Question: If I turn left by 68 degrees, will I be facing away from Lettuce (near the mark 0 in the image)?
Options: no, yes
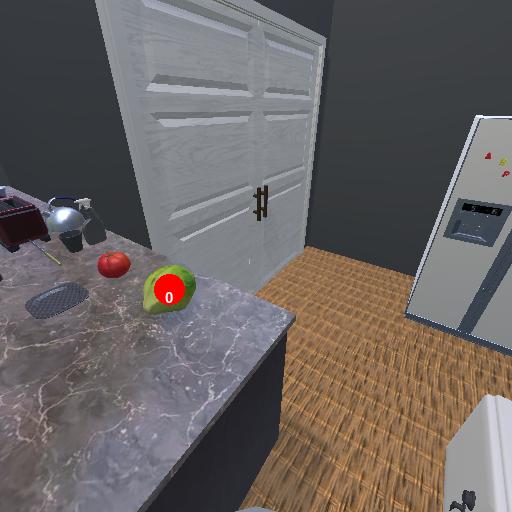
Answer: no